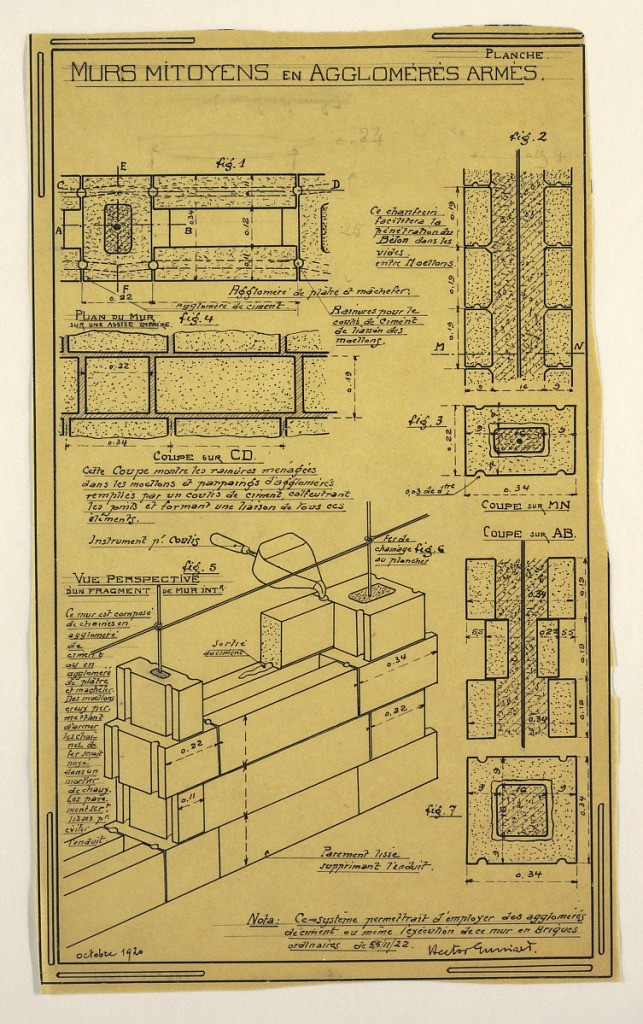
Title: Design for a Mass-Operational House Designed by Hector Guimard, Wall Construction
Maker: Hector Guimard, French, 1867–1942
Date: October 1920
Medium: Pen and black ink, graphite on tracing paper
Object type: Drawing
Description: Design for a mass-operational house by Guimard, detailing the construction of the walls.